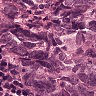
Metastatic tissue present: yes